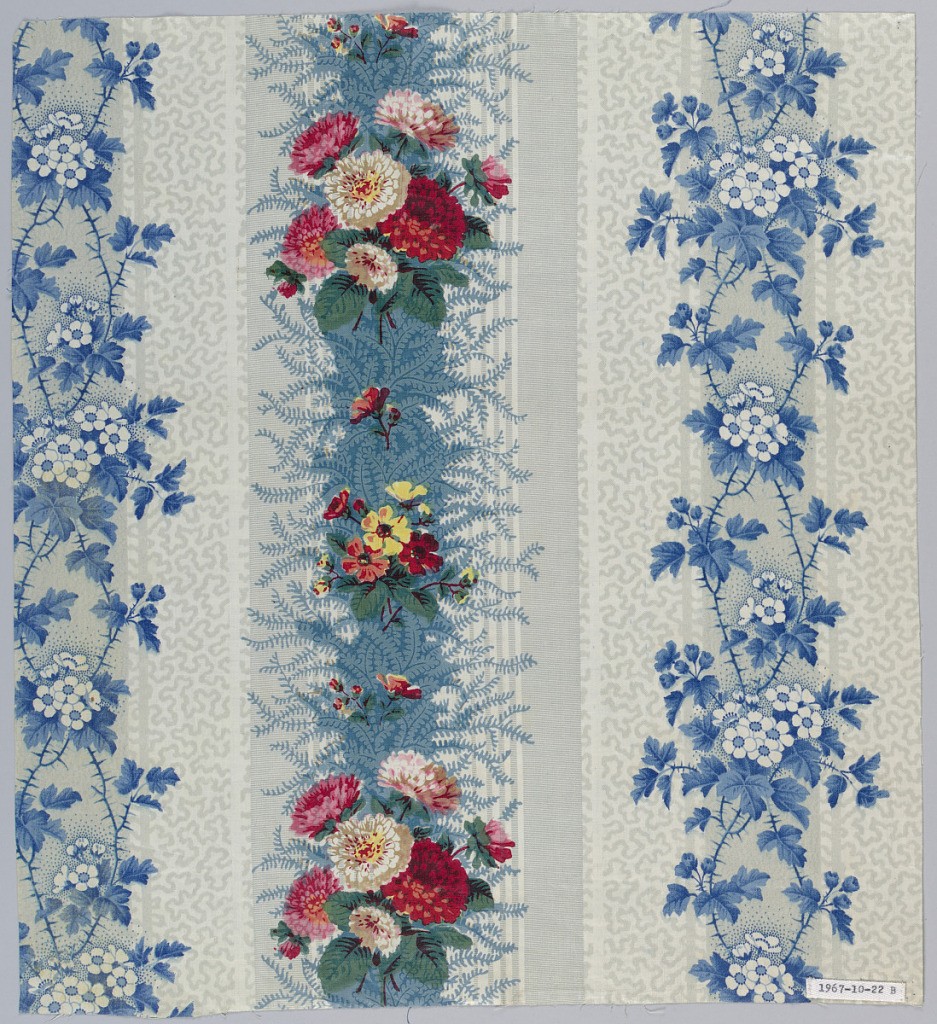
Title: Textile
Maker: Schwartz-Huguenin
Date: mid-19th century
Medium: cotton Technique: printed by engraved roller and block printed; highly glazed
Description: Sample in similar pattern to A with grey striped ground, vermicular pattern in grey, blue vine and white flowers, and stripe over-printed with close clusters of pink and red carnations, and smaller flower, rgeen foliage.